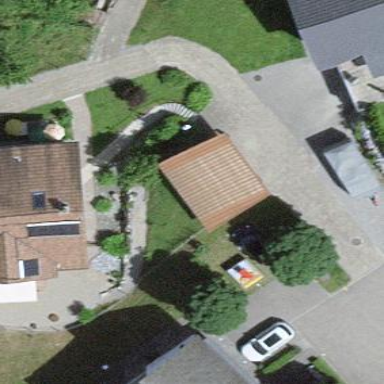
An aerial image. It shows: Garage building.